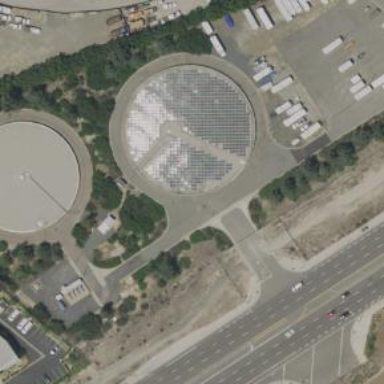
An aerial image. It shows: Building with man-made water storage tank.